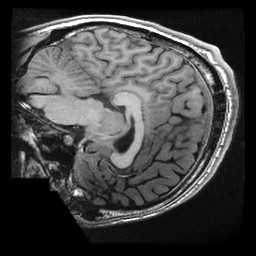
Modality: T1w
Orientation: sagittal
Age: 24
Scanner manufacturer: ge
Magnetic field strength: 3 T
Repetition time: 0.008304 s
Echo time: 0.003108 s